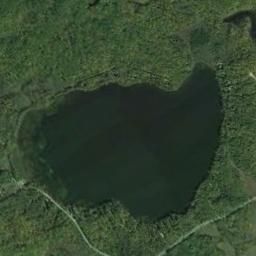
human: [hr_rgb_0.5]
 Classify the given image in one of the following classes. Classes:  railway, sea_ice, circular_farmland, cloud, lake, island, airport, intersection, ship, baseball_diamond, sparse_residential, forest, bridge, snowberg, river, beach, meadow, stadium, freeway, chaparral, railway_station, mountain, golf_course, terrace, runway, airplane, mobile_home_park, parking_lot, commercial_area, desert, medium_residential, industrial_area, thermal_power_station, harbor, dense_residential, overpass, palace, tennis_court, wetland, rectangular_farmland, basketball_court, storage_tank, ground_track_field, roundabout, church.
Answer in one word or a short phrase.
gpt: lake